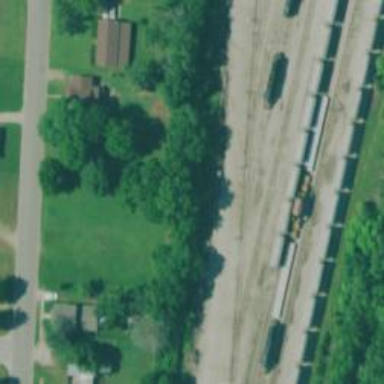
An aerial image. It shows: Railway yard used for servicing trains.